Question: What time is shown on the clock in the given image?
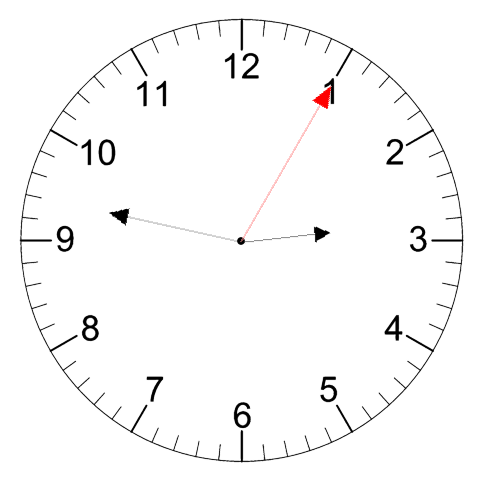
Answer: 02:47:05